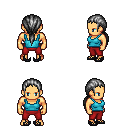
a pixel art fantasy rpg character, male body template, human, tanned skin, teal pirate shirt, red pants, gray ponytail hairstyle, ghillies, four views (front, back, left, right), 2x2 character sprite sheet, small pixel art, hard edges, no anti-aliasing